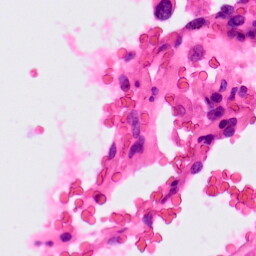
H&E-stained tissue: Lung